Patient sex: M
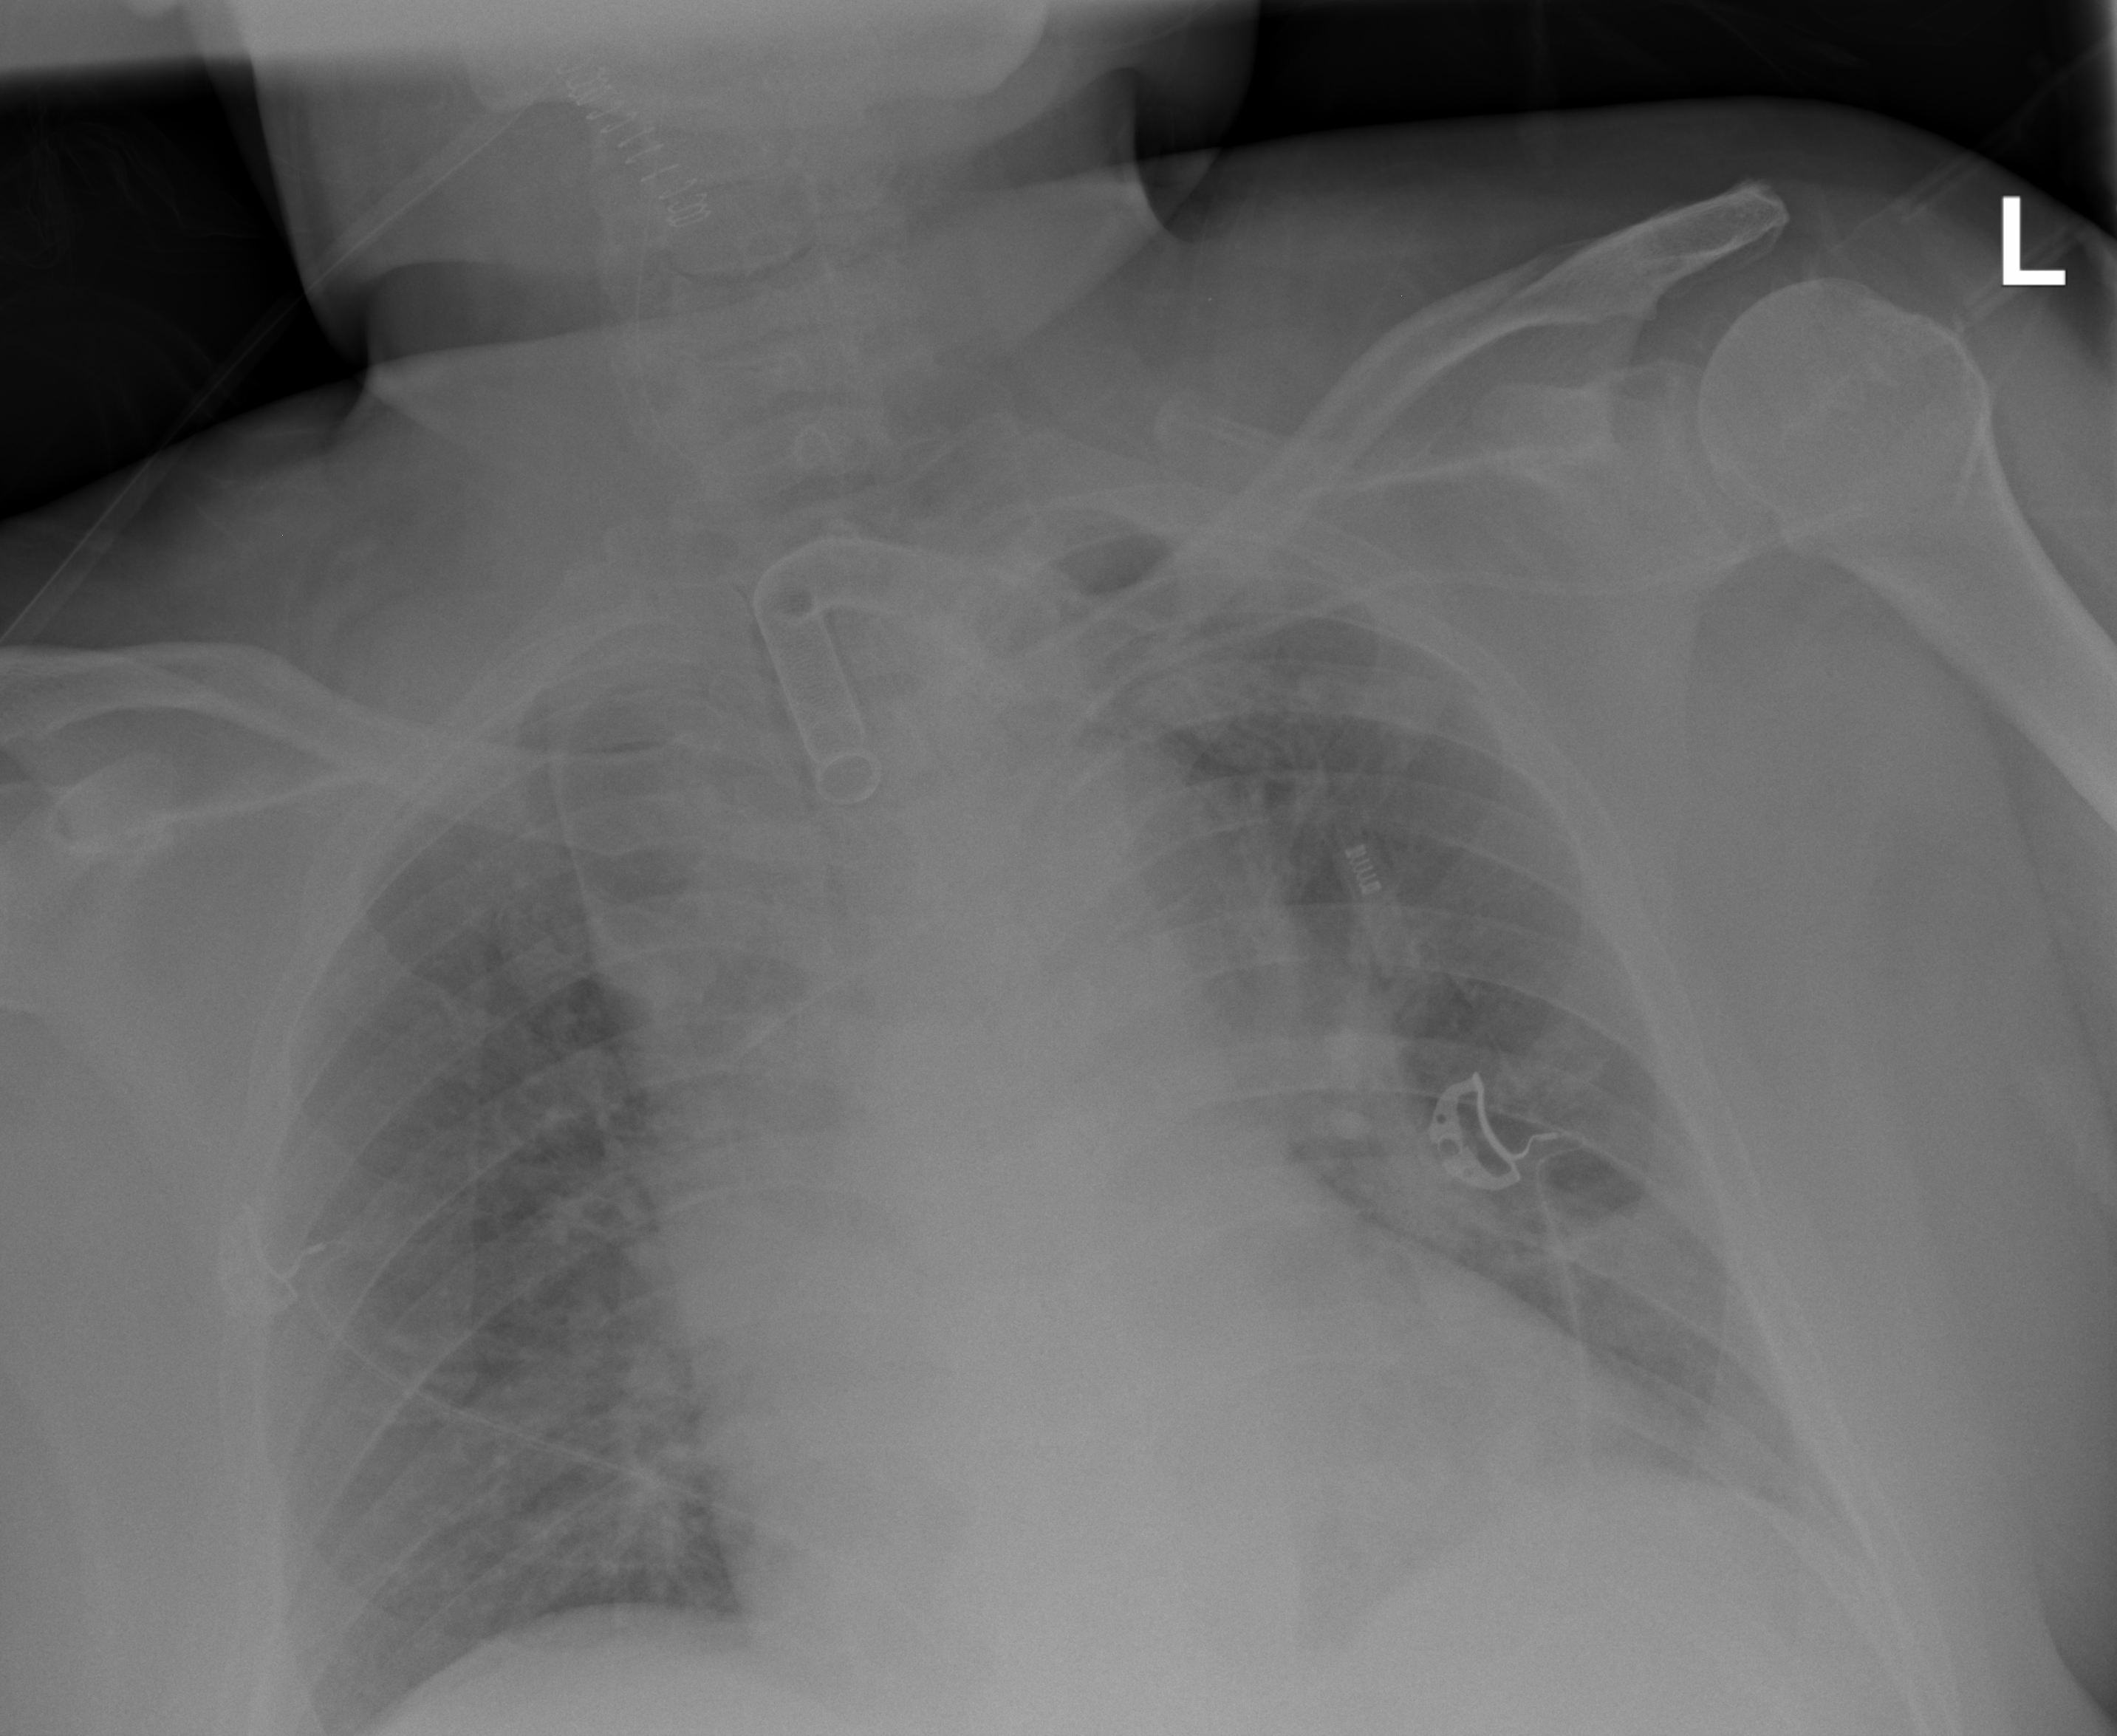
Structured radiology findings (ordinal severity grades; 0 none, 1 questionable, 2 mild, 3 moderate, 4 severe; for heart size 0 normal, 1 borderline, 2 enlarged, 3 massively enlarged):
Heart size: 2
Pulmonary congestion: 2
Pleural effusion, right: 0
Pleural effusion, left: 0
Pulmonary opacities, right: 2
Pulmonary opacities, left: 0
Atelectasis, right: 0
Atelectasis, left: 2